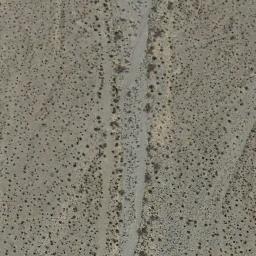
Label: chaparral